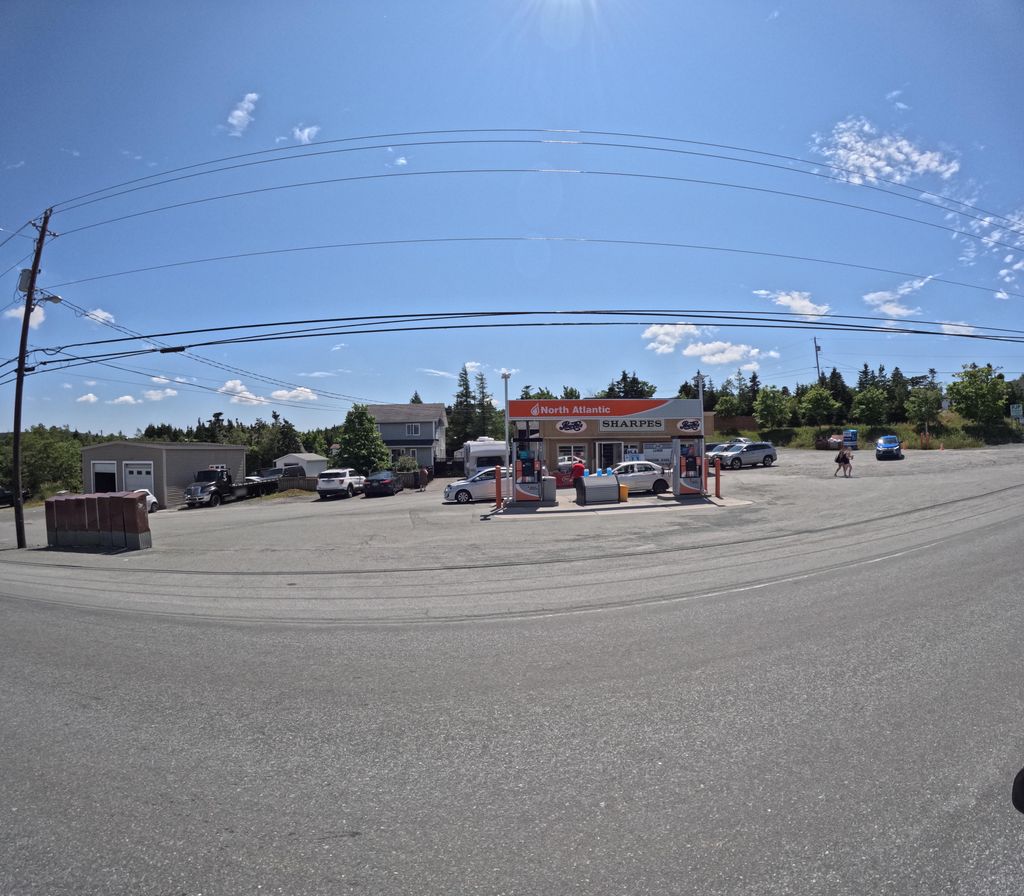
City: st_johns